Field crop: maize
Growth stage: 1
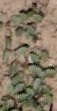
Species: convolvulus